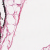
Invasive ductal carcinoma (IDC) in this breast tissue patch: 0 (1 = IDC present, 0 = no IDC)